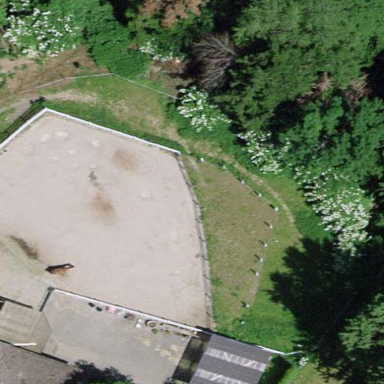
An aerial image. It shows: Equestrian pitch used for leisure and sports activities.